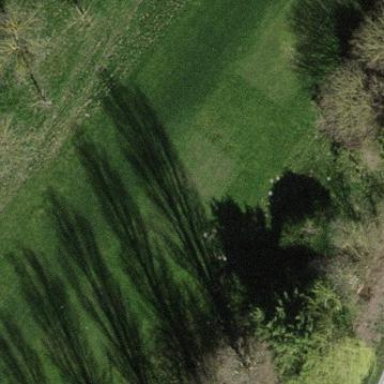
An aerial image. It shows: Grass area designated as golf tee.